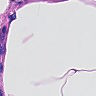
Metastatic tissue present: no